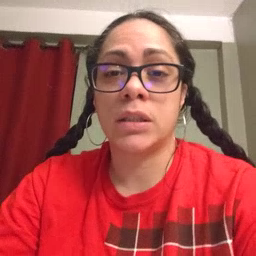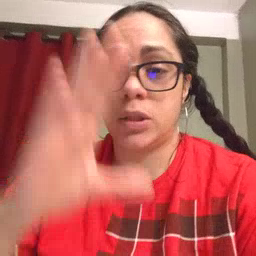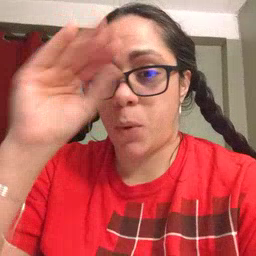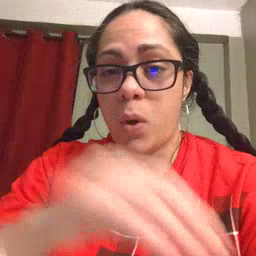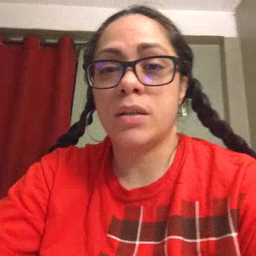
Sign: boy